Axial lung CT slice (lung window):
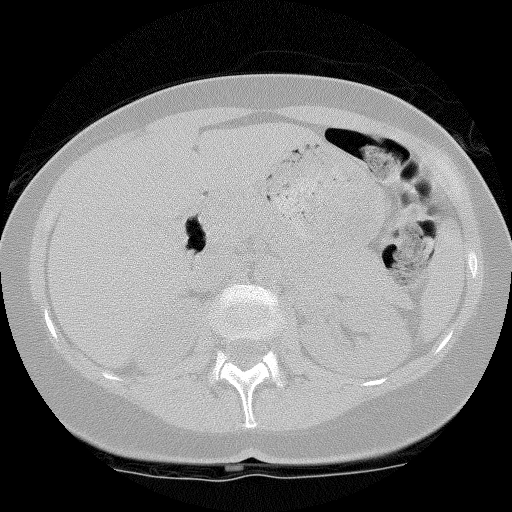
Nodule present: no